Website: home-depot
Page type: customer-info-address
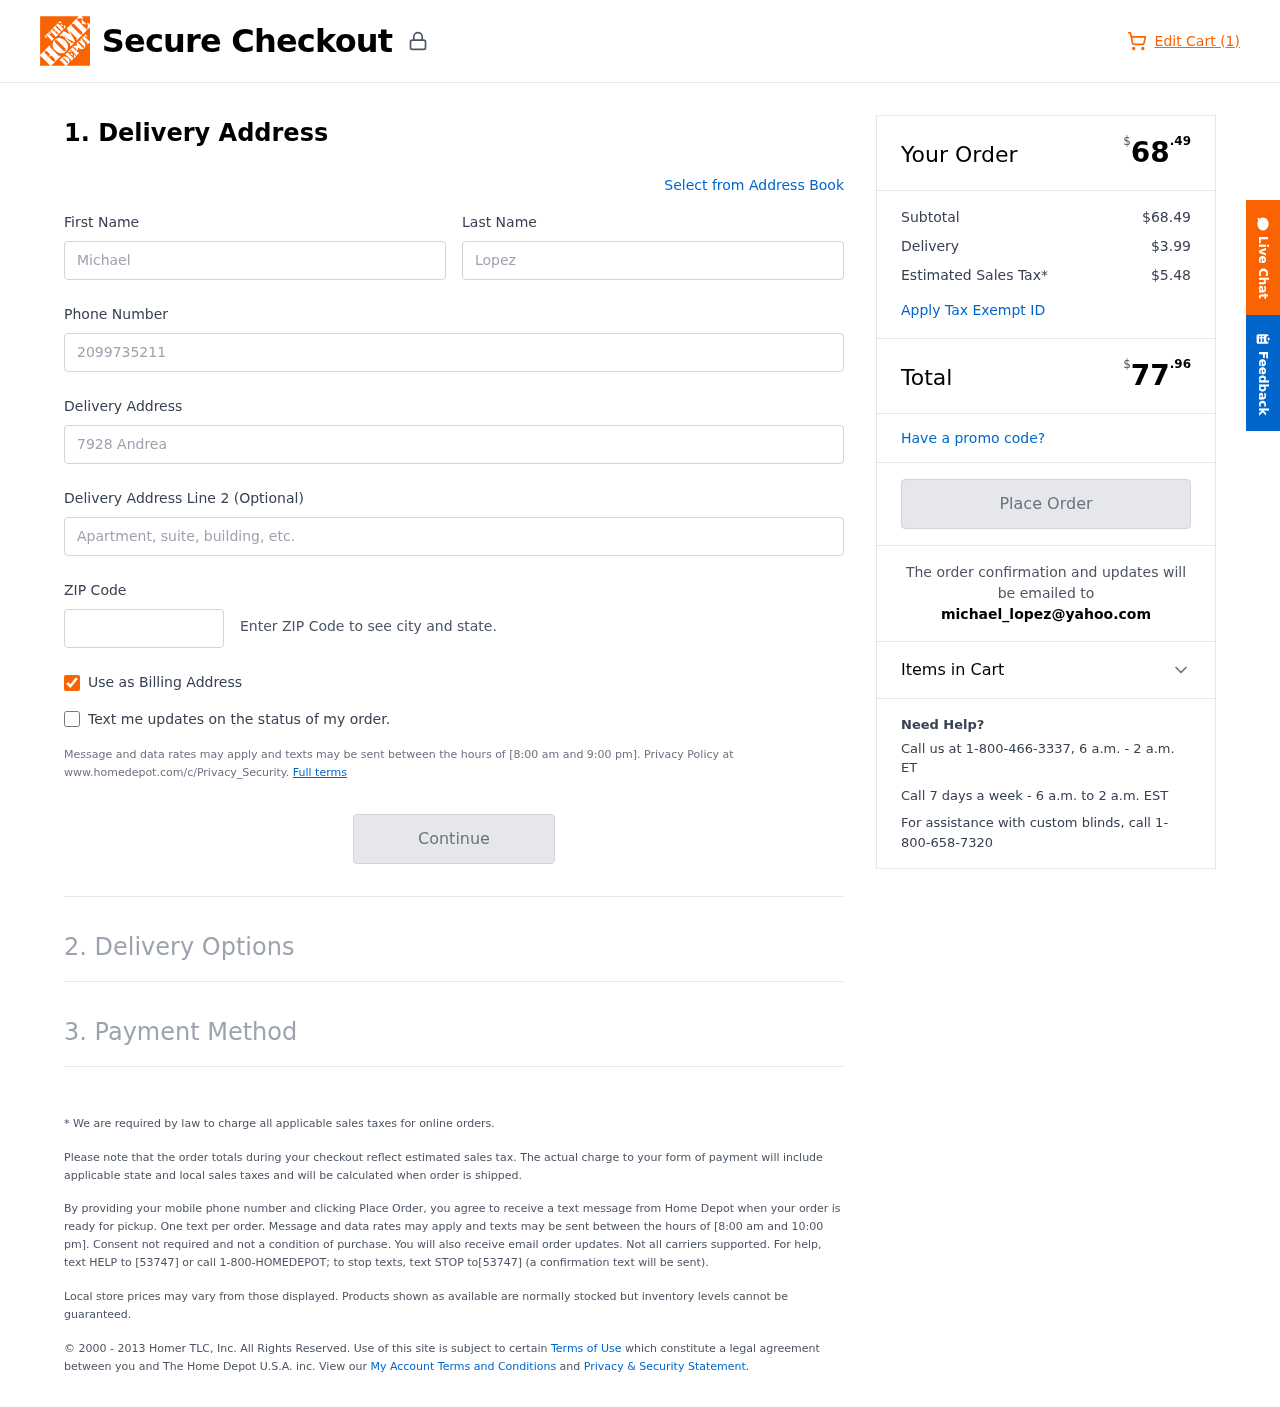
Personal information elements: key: PII_EMAIL
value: michael_lopez@yahoo.com
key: PII_FIRSTNAME
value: Michael
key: PII_LASTNAME
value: Lopez
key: PII_PHONE
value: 2099735211
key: PII_POSTCODE
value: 31395
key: PII_STREET
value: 7928 Andrea Springs Apt. 313
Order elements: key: ORDER_NUM_ITEMS
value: Edit Cart (1)
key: ORDER_SUBTOTAL_HEADER
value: $68.49
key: ORDER_SUBTOTAL
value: $68.49
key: ORDER_SHIPPING_COST
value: $3.99
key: ORDER_TAX
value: $5.48
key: ORDER_TOTAL2
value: $77.96